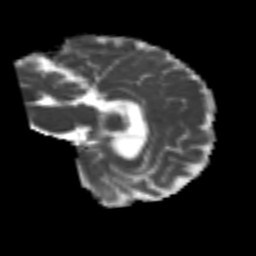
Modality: MD
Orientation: sagittal
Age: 53
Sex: male
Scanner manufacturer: siemens
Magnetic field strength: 3 T
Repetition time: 4.987 s
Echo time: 0.0792 s